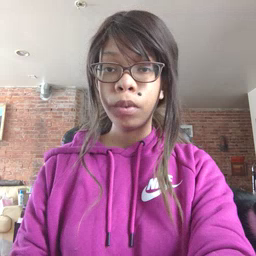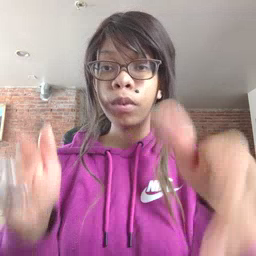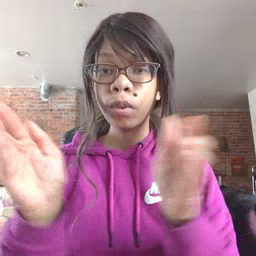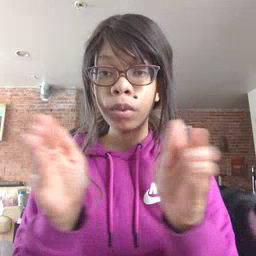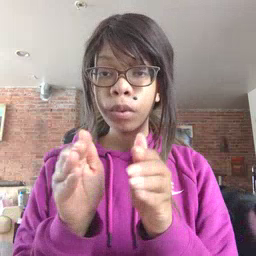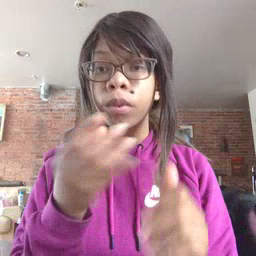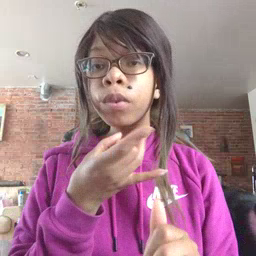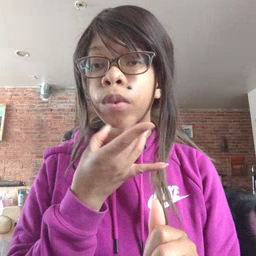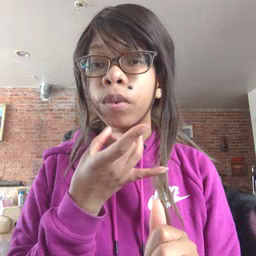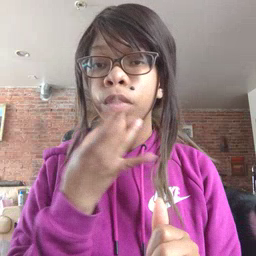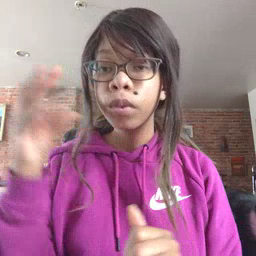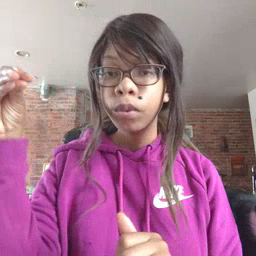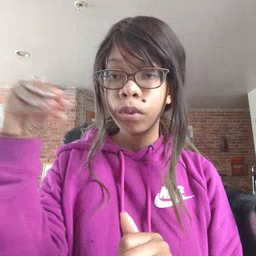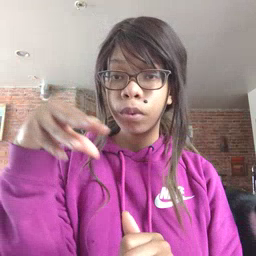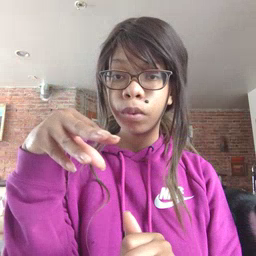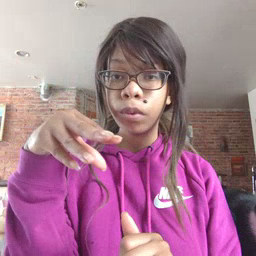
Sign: lamp